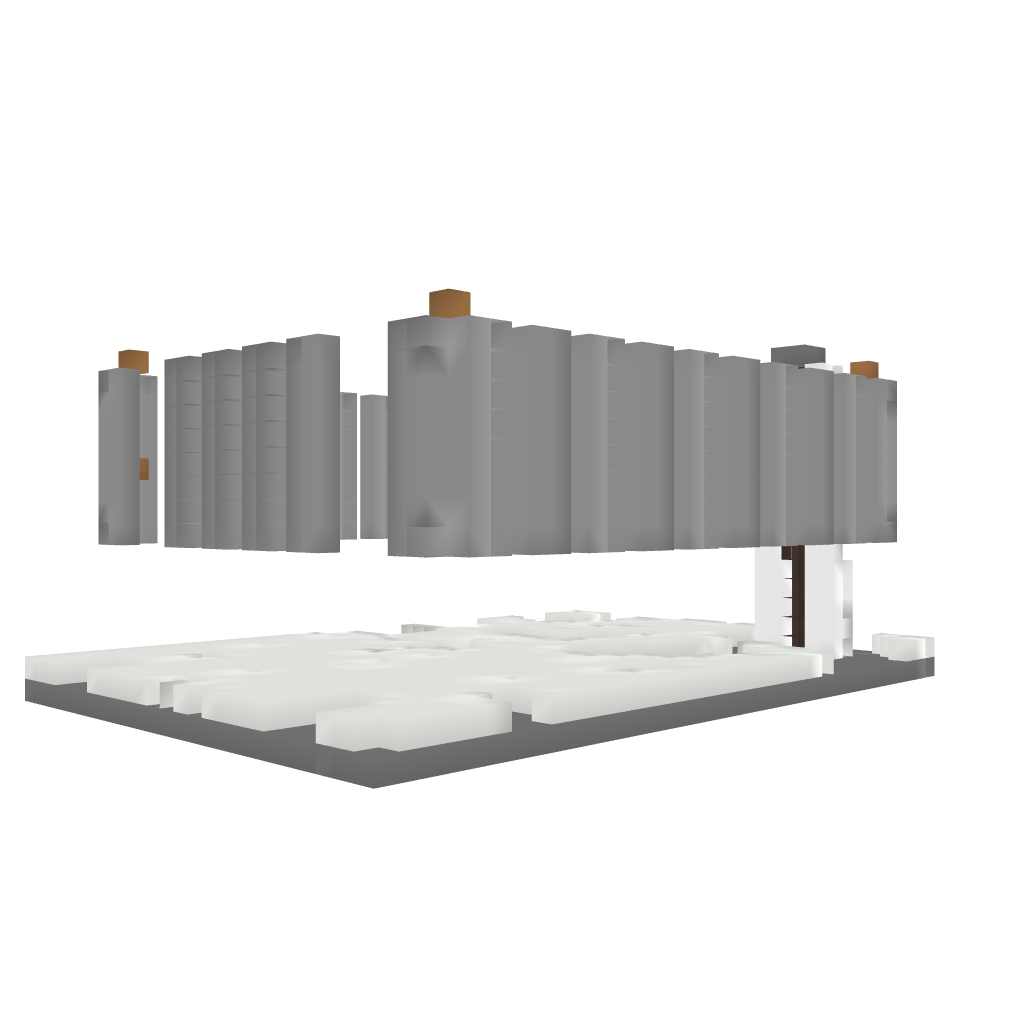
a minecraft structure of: MASP Museum